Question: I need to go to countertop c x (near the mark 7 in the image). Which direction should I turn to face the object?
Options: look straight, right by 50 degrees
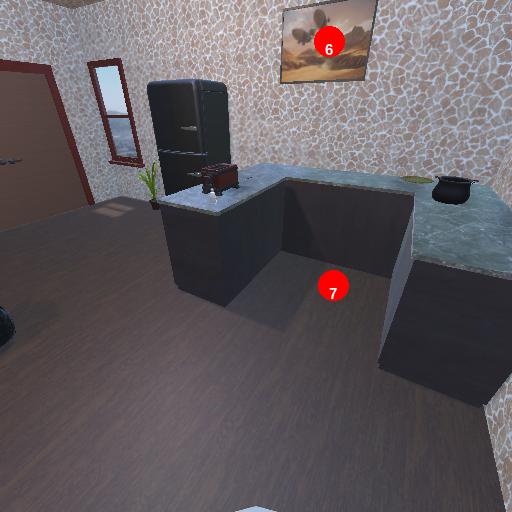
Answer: look straight